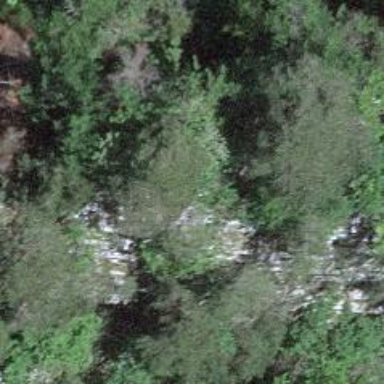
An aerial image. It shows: Natural cliff.